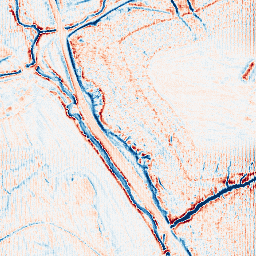
Category: edge_preserving
Decomposition family: anisotropic_diffusion
Decomposition parameters: iterations: 10
kappa: 50
gamma: 0.2
Upsampling method: fft_zeropad
Upsampling parameters: scale: 8
Upsampling scale: 8